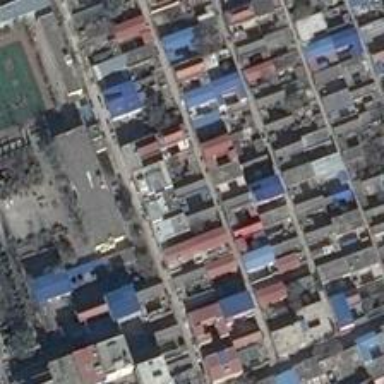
The houses here are mixed with red and blue while a playground aside .